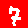
Digit: 7